Interaction volume radius: 5 \u00c5
Interaction volume height: 15 \u00c5
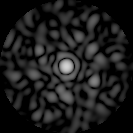
Disorder parameter: 0.8242